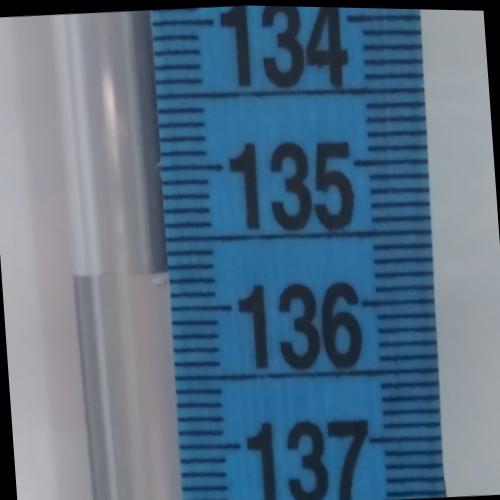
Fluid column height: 135.7 cm